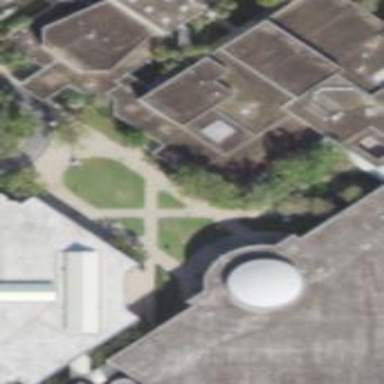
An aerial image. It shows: College building.